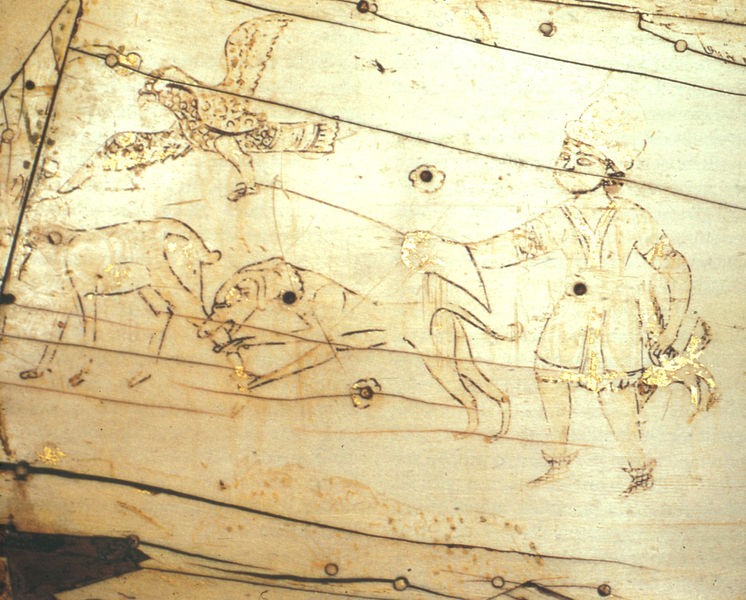
Titel: Kästchen, bemalt (Detail)
Standort: Palermo
Institution: Capella Palatina
Schlagwörter: adler, angriff, falke, feder, flügel, mann, vogel, wolf, ocker, ausschnitt, blume, blumen, braun, handschuh, holz, hut, kleid, schwarz, skizze, szene, weiss, zeichen, zeichnung, blüten, hund, hunde, tier, tiere, weg, ornament, rock, alt, jacke, kappe, mütze, federn, gesicht, kleidung, leinen, mensch, horn, vögel, gewand, gold, kostüm, mantel, fliegen, affe, ton, fell, kopfbedeckung, bein, schuhe, risse, grafik, linien, treiben, ziehen, seile, wild, einfach, detail, verzierung, wandmalerei, metall, nagel, nägel, umriss, knochen, truhe, deckel, orient, linie, flug, linear, asien, grafisch, säbel, stilisiert, peitsche, schuh, jagd, graphisch, gravierung, gravur, löcher, vereinfacht, pergament, arabisch, beute, hirsch, jäger, reh, schnauze, jagdhund, antik, greifvogel, falkenjagd, treibjagd, löwe, opfer, fellmütze, pelzmütze, hatz, wildschwein, turban, rute, pfeil, kästchen, islam, persien, verzierungen, beissen, biss, jagen, geschnitzt, elfenbein, ägyptisch, einritzen, jagdszene, völge, gerte, falkner, islamisch, ritzung, persisch, geritzt, byzantinisch, pfeil und bogen, falken, encaustic, lienien, beite, dog, anteiben, anteiber, hunting